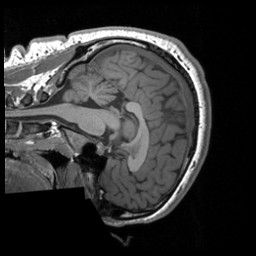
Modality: T1w
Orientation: sagittal
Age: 21
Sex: male
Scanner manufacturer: siemens
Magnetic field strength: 3 T
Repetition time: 1.9 s
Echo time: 0.00226 s